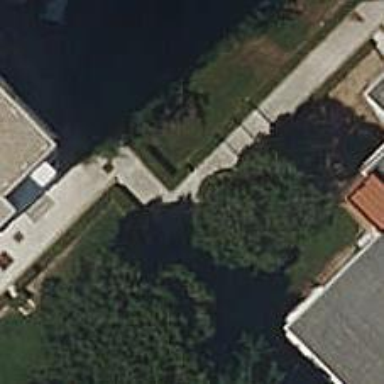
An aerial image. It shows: Set of steps on the road.